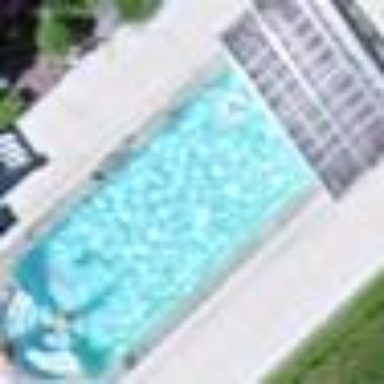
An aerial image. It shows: Swimming pool located in leisure land.